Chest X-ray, PA view. Patient: 54 years old, sex M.
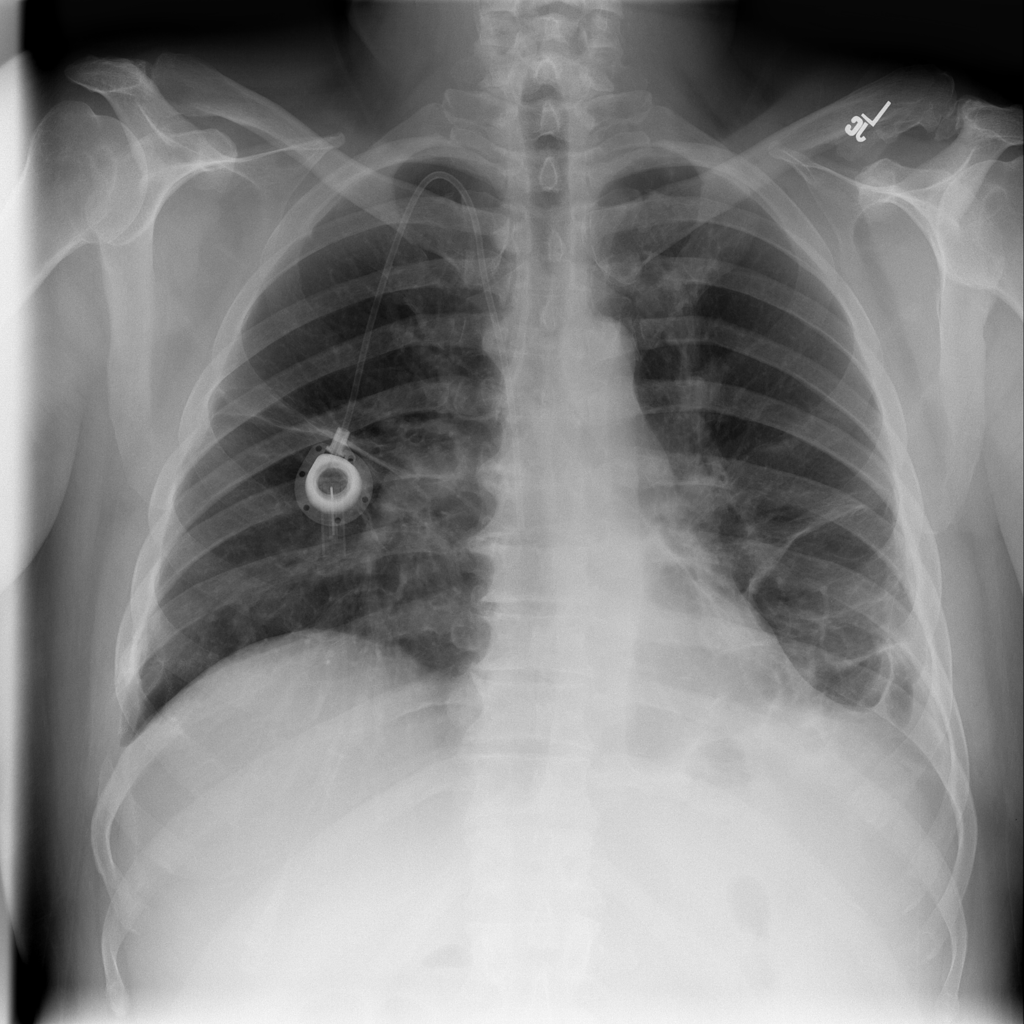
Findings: Consolidation, Mass